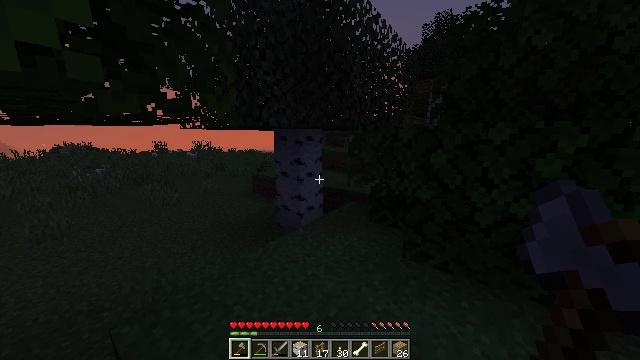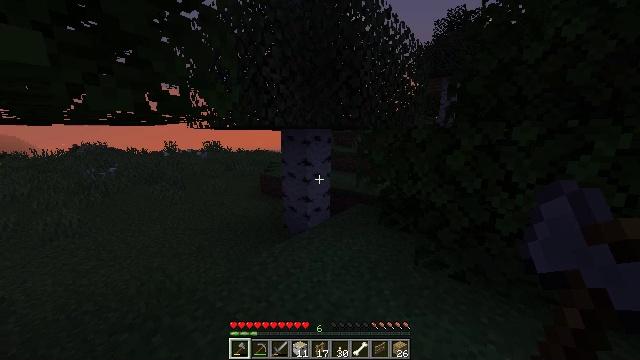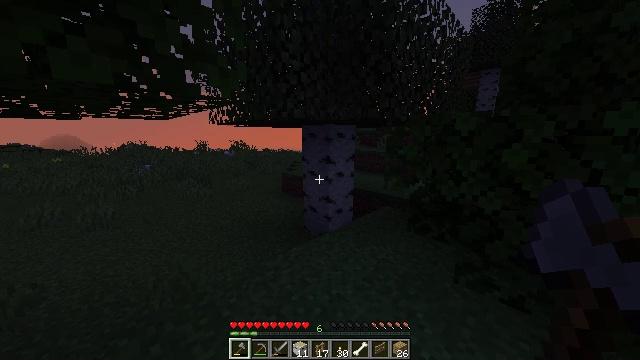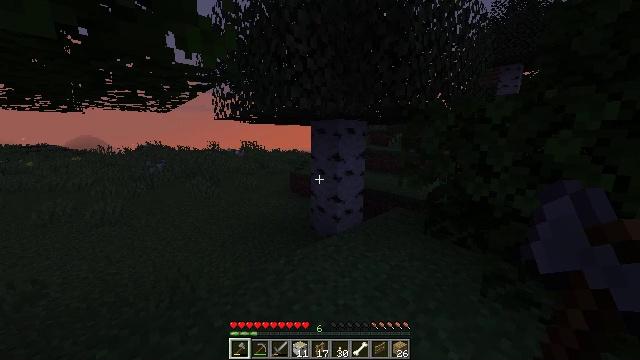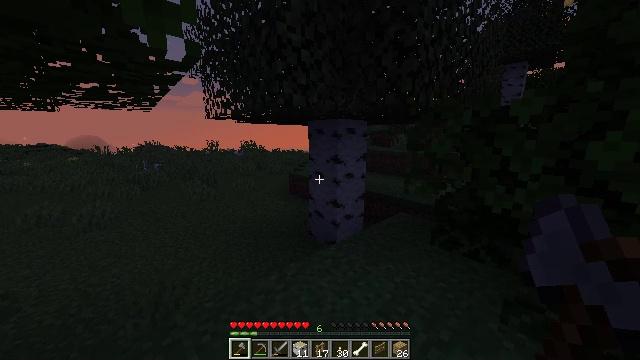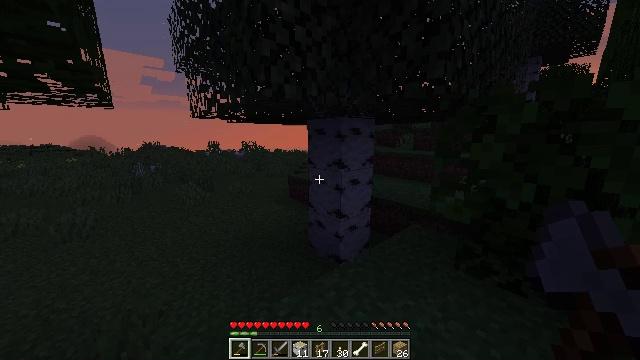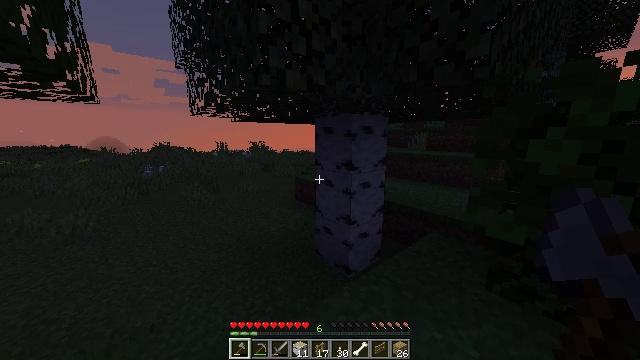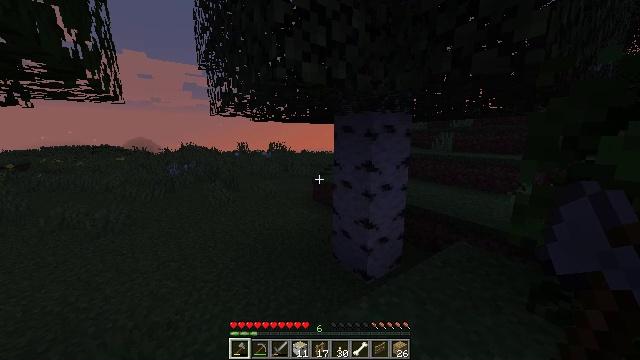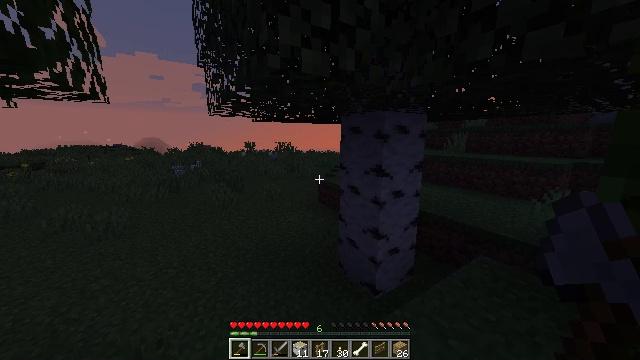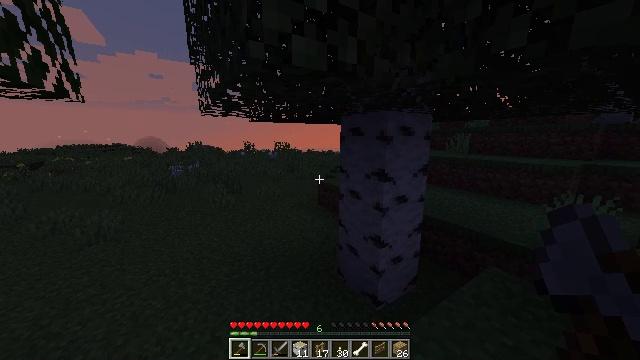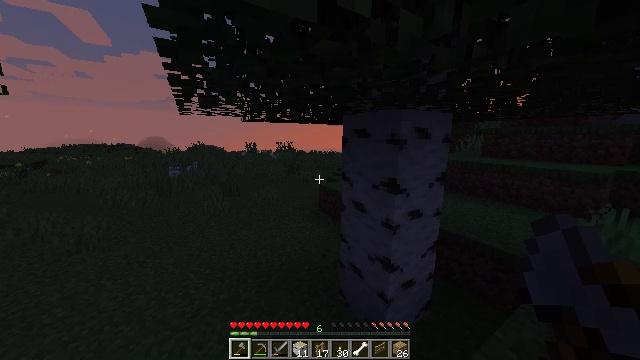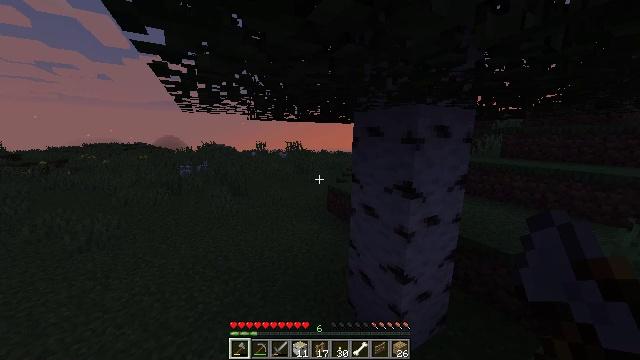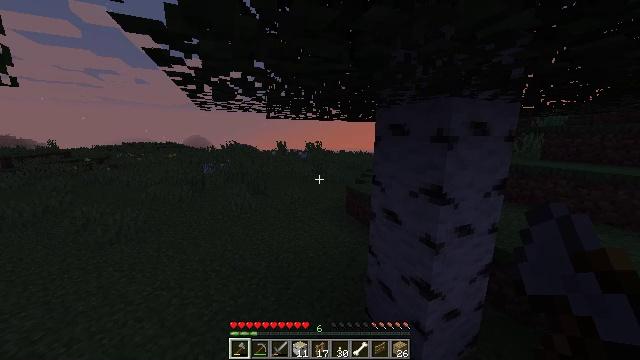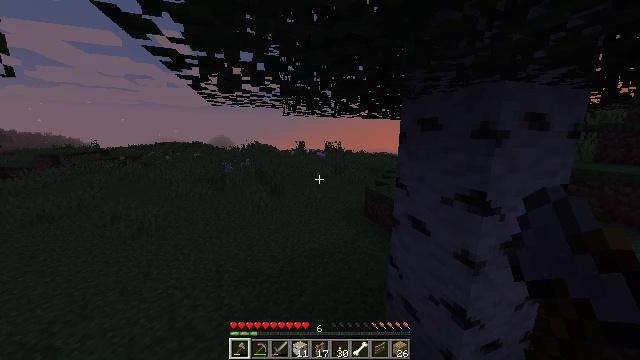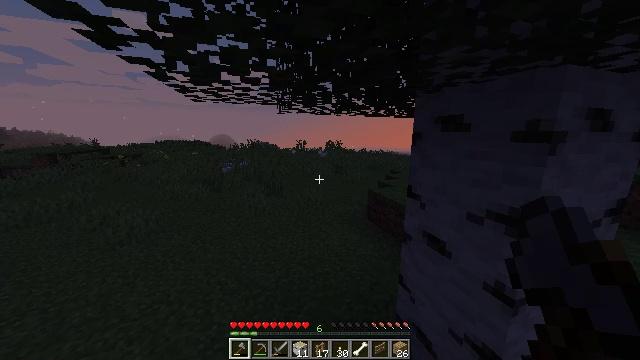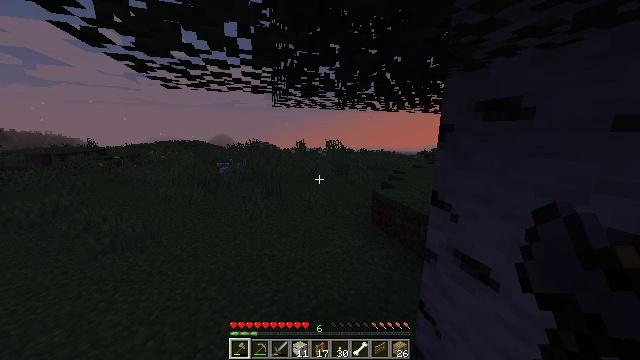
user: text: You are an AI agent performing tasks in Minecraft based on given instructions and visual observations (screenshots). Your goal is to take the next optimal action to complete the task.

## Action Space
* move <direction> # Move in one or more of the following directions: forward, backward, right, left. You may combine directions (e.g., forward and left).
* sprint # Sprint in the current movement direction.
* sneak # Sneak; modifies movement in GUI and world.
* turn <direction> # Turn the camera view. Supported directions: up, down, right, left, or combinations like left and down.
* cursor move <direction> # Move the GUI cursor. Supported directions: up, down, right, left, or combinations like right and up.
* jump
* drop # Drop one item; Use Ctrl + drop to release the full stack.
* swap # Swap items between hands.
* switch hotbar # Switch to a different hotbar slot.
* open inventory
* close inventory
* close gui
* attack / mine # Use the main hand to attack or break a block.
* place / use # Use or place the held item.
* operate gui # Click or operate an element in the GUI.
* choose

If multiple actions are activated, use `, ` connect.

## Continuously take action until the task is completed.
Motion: motion action
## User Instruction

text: Open the crafting table to craft a gray bed.
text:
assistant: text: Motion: move forward, sprint, turn left
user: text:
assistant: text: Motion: move forward, sprint, turn left
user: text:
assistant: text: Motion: move forward, sprint, turn left
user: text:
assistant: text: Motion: move forward, sprint
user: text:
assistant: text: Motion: move forward, sprint
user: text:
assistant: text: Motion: move forward, sprint, turn left
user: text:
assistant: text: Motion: move forward, sprint, turn left
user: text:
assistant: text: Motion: move forward, sprint, turn left
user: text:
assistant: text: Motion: move forward, sprint
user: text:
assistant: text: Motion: move forward, sprint
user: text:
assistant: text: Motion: move forward, sprint, turn left
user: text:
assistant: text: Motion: move forward, sprint, turn left
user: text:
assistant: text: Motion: move forward, sprint, turn left
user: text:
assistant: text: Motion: move forward, sprint
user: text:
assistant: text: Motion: move forward, sprint
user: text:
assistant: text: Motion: move forward, sprint
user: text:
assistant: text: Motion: move forward, sprint
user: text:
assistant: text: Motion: move forward, sprint
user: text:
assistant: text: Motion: move forward, sprint
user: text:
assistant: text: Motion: move forward, sprint
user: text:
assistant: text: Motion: move forward, sprint
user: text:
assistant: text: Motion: move forward, sprint
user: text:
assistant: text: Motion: move forward, sprint
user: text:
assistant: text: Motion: move forward, sprint
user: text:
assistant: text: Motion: move forward, sprint
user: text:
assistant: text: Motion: move forward, sprint
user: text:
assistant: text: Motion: move forward, sprint
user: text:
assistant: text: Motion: move forward, sprint
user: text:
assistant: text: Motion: move forward, sprint
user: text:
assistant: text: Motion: move forward, sprint